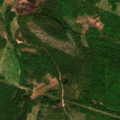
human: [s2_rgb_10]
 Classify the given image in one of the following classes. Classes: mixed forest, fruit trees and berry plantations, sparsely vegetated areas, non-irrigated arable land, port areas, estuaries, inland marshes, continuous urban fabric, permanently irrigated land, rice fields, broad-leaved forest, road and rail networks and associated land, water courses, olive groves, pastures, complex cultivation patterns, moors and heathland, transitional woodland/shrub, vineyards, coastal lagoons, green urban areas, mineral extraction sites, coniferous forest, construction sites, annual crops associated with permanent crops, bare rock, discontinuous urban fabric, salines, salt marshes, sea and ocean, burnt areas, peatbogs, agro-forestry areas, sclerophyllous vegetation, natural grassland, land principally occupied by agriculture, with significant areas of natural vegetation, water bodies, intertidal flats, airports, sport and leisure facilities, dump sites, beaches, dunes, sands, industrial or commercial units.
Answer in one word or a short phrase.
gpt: coniferous forest, mixed forest, transitional woodland/shrub